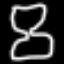
Label: hourglass